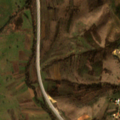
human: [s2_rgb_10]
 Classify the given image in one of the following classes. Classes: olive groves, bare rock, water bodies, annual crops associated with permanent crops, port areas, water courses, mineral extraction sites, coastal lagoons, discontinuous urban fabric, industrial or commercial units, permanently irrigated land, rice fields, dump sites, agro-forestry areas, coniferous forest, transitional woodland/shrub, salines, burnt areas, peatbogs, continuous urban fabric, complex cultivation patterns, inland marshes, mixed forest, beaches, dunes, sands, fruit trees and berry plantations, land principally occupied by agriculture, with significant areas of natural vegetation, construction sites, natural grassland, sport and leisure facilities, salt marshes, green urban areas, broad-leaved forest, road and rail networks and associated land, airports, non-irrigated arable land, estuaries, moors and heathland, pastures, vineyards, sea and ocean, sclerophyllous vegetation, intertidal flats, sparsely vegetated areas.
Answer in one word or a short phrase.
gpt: pastures, complex cultivation patterns, land principally occupied by agriculture, with significant areas of natural vegetation, transitional woodland/shrub